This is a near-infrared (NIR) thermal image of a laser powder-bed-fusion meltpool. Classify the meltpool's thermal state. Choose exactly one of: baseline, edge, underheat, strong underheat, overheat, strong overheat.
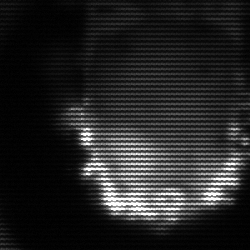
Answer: baseline